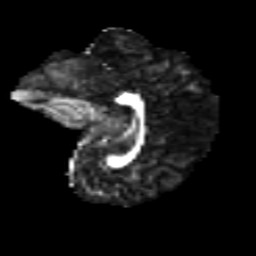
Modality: FA
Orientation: sagittal
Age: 14
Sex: male
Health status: ill
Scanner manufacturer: ge
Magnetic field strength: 3 T
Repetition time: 6.795 s
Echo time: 0.0797 s